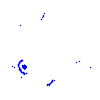
Particle: pion